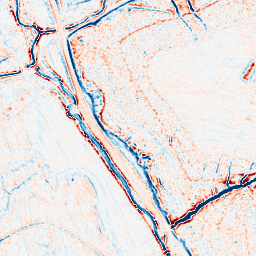
Category: edge_preserving
Decomposition family: bilateral
Decomposition parameters: d: 9
sigma_color: 25
sigma_space: 75
Upsampling method: cubic_catmull_rom
Upsampling parameters: scale: 2
Upsampling scale: 2